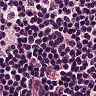
Metastatic tissue present: no